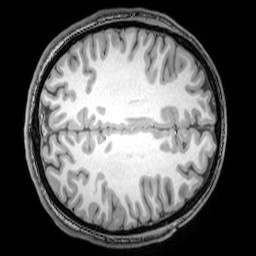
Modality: T1w
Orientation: axial
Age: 23
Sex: male
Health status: healthy
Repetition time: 0.081 s
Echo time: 0.037 s